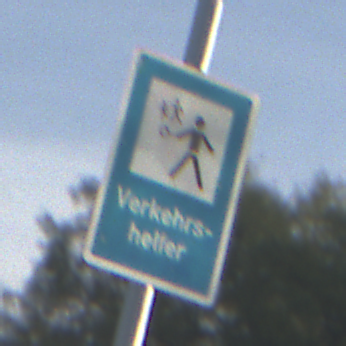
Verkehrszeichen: Verkehrshelfer
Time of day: SunriseSunset
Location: Outdoor (Suburban)
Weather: PartlyCloudy
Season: NotSpecified
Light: Natural